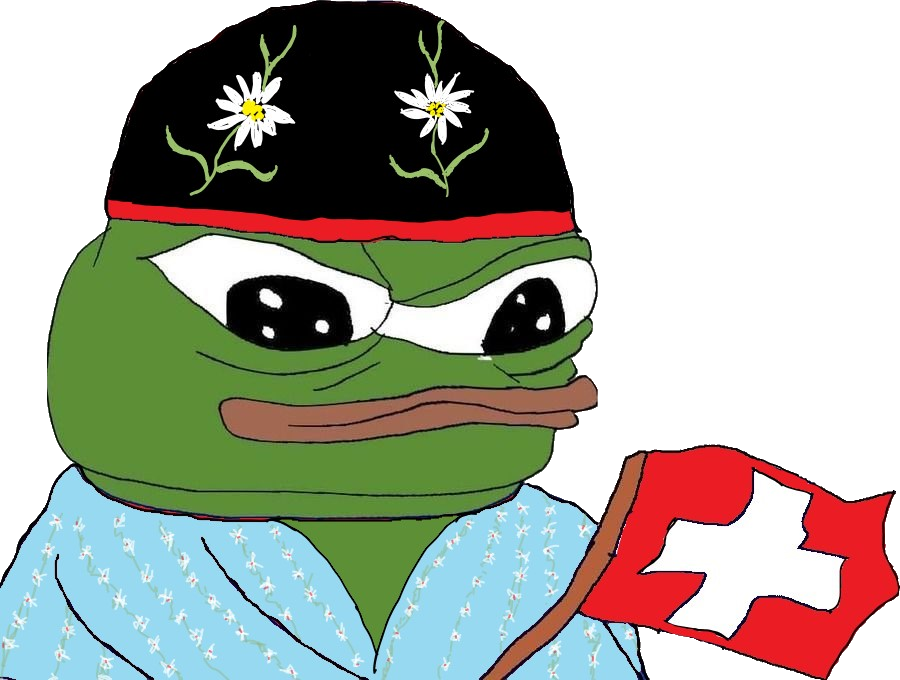
Label: 5_Pepe